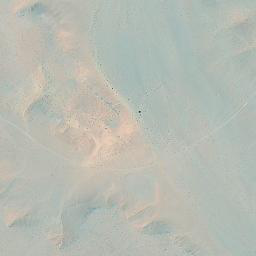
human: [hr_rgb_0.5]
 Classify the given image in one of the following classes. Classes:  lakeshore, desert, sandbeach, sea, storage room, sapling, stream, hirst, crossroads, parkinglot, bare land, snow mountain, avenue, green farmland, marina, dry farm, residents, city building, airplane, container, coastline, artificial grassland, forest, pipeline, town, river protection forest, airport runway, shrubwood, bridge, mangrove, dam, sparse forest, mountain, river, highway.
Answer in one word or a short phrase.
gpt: desert